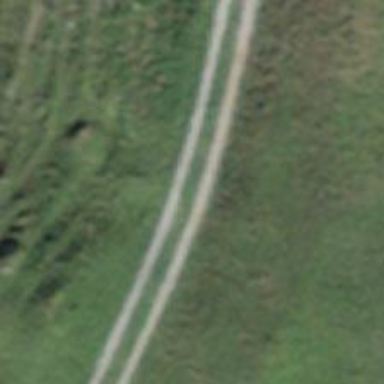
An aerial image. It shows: Paved track road.